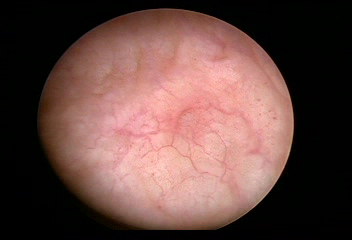
Modality: WLC
Class: Normal mucosa
Bladder cancer association: No